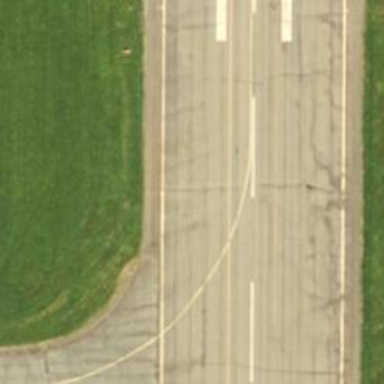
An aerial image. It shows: Runway at airport.